Field crop: maize
Growth stage: 1
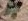
Species: chenopodium